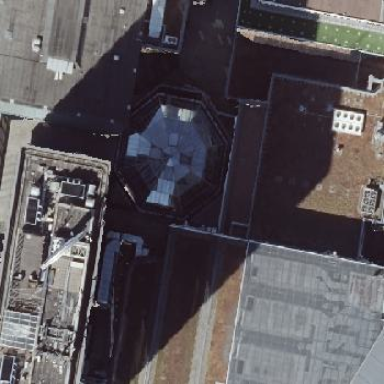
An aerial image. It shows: Close-up view of roof part of building.